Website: bh-photo
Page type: customer-info-address
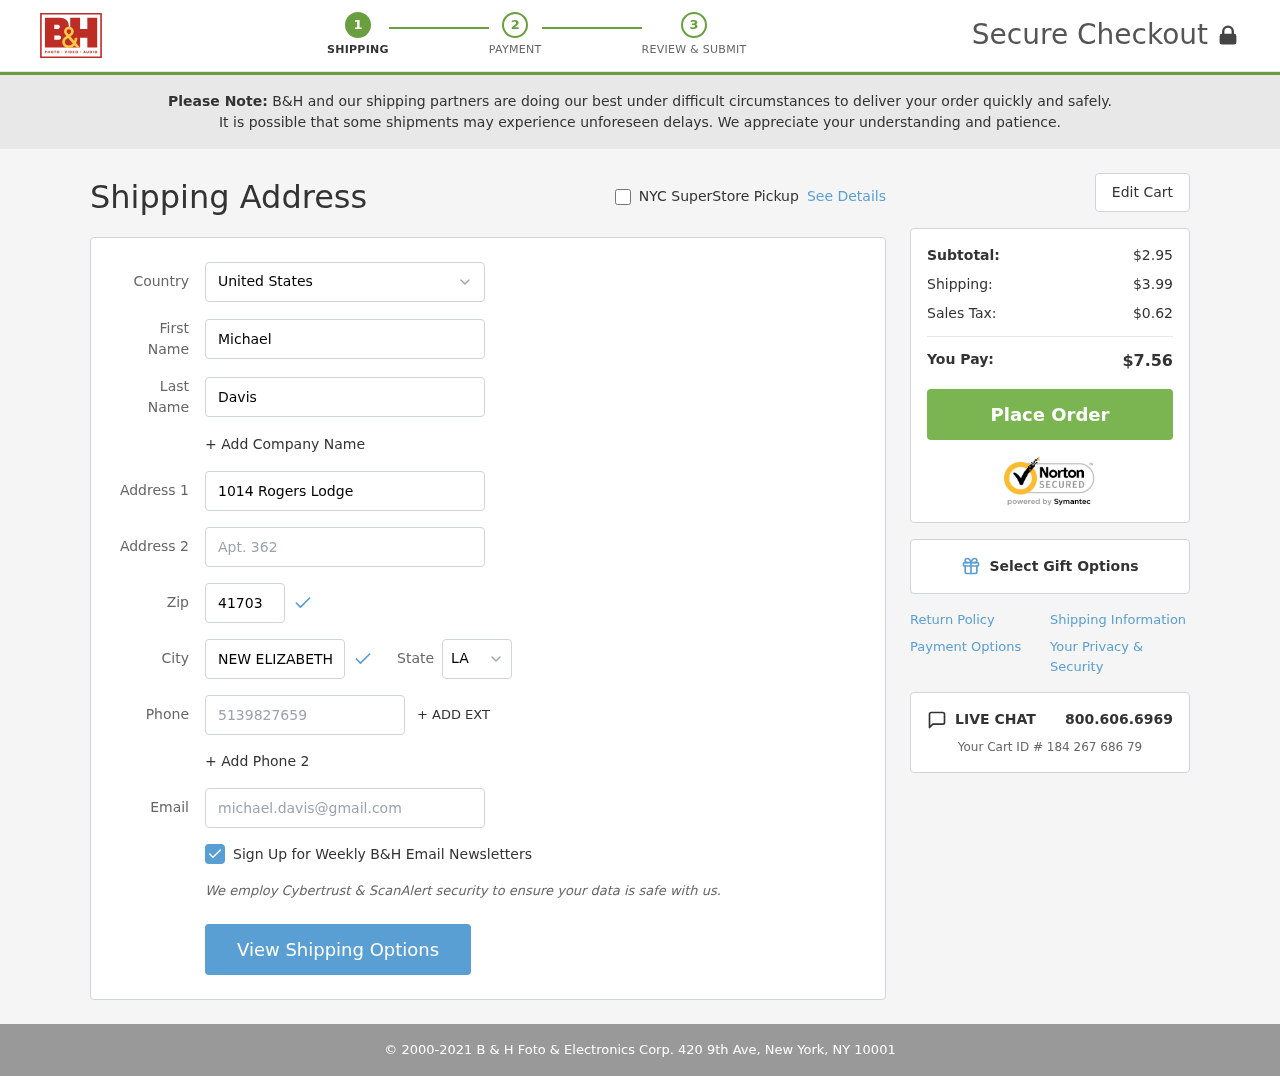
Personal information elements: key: PII_CITY
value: New Elizabethberg
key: PII_COUNTRY
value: United States
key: PII_EMAIL
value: michael.davis@gmail.com
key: PII_FIRSTNAME
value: Michael
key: PII_LASTNAME
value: Davis
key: PII_PHONE
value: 5139827659
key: PII_POSTCODE
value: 41703
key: PII_STATE_ABBR
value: LA
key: PII_STREET
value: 1014 Rogers Lodge
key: PII_STREET2
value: Apt. 362
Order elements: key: ORDER_SUBTOTAL
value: $2.95
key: ORDER_SHIPPING_COST
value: $3.99
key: ORDER_TAX
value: $0.62
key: ORDER_TOTAL
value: $7.56
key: ORDER_ID
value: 184 267 686 79